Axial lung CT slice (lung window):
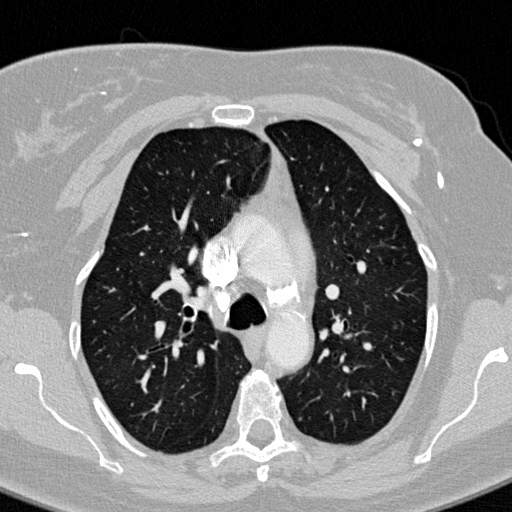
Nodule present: no